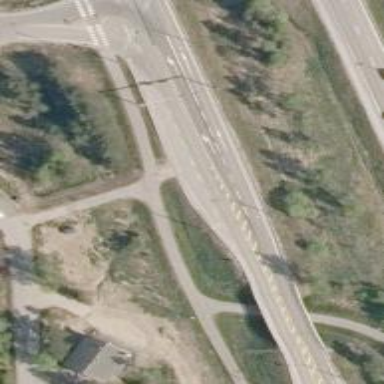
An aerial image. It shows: Secondary road with asphalt surface.